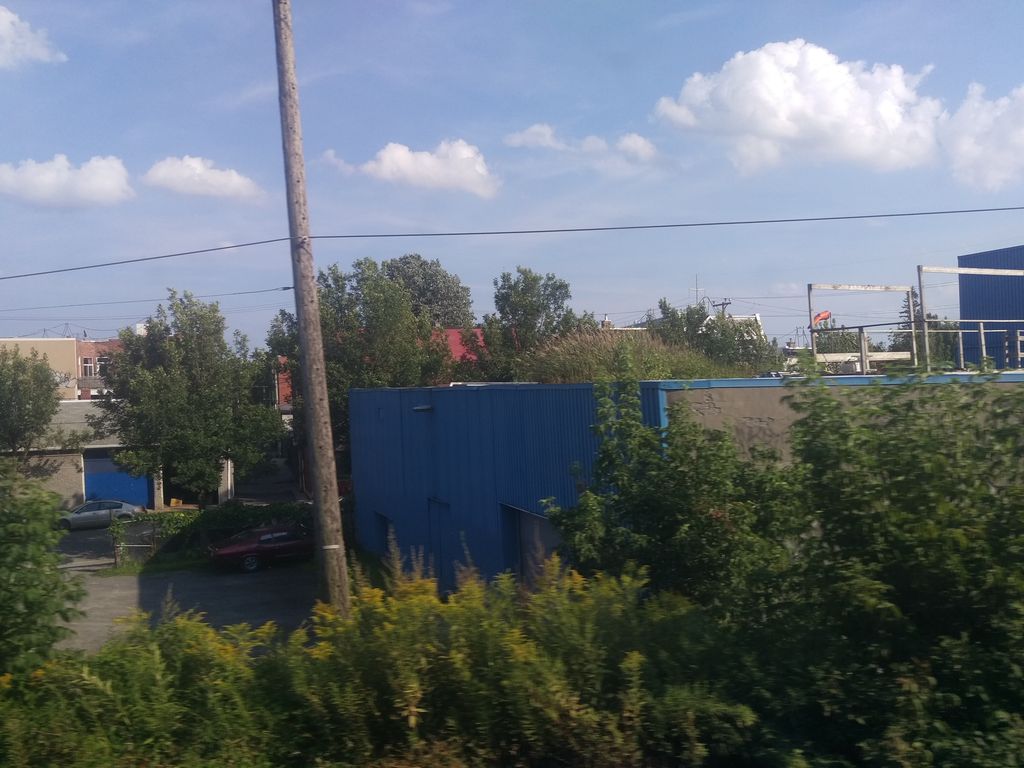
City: montreal